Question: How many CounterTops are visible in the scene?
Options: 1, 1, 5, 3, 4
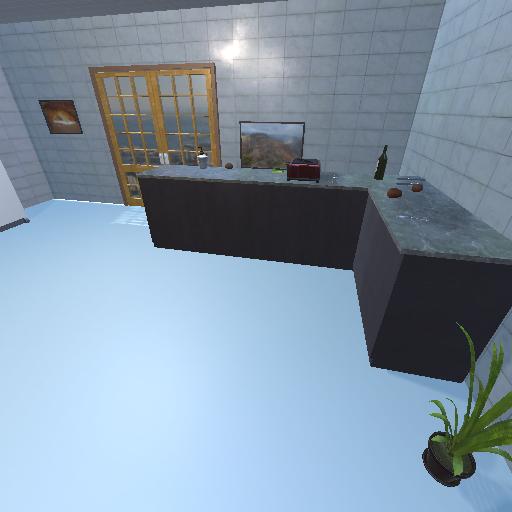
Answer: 1